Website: ulta-beauty
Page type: store-pickup
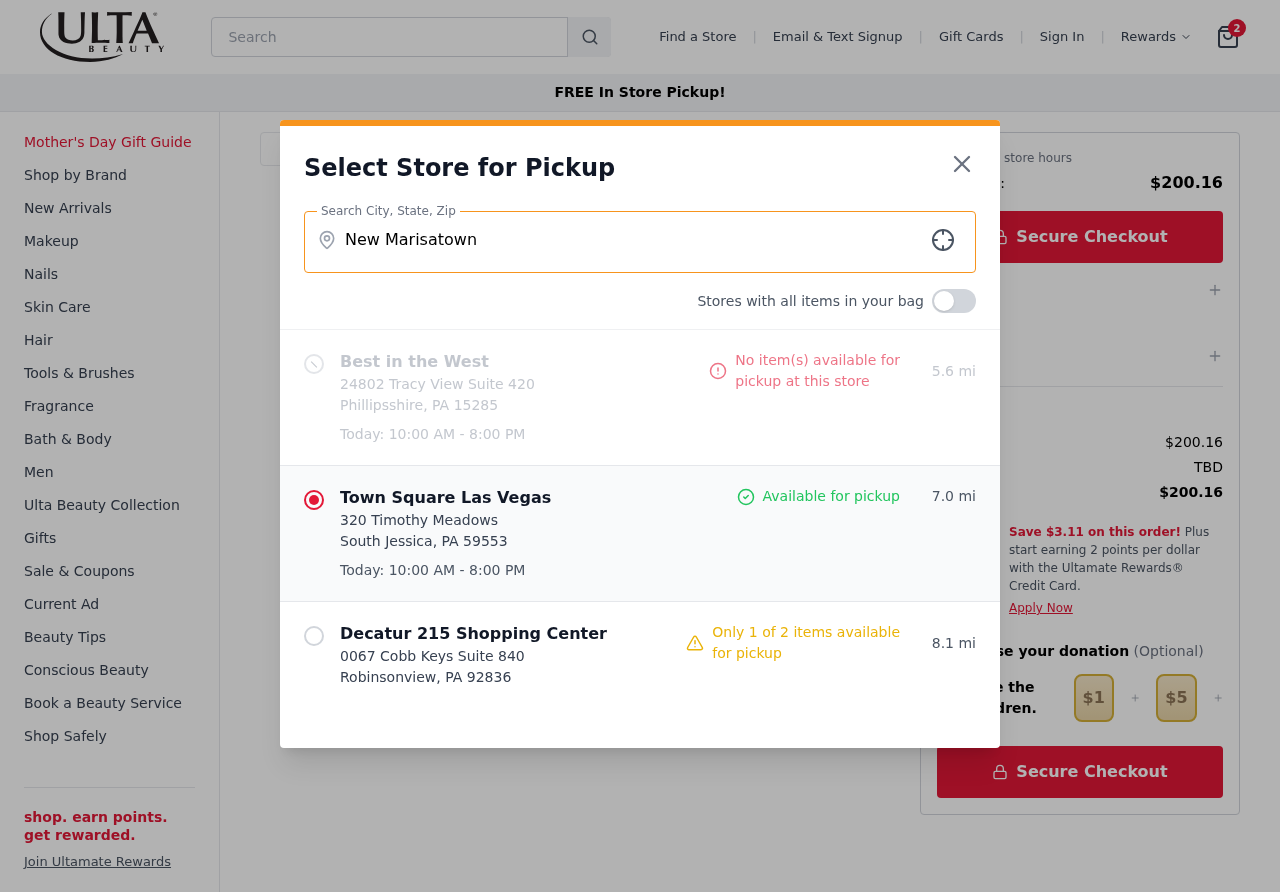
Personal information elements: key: PII_CITY
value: New Marisatown
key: PII_LOCATION1_CITY_STATE_ZIP
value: Phillipsshire, PA 15285
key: PII_LOCATION1_NAME
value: Best in the West
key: PII_LOCATION1_STREET
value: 24802 Tracy View Suite 420
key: PII_LOCATION2_CITY_STATE_ZIP
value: South Jessica, PA 59553
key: PII_LOCATION2_NAME
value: Town Square Las Vegas
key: PII_LOCATION2_STREET
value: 320 Timothy Meadows
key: PII_LOCATION3_CITY_STATE_ZIP
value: Robinsonview, PA 92836
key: PII_LOCATION3_NAME
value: Decatur 215 Shopping Center
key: PII_LOCATION3_STREET
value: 0067 Cobb Keys Suite 840
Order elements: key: ORDER_NUM_ITEMS
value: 2
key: ORDER_TOTAL
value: $200.16
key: ORDER_SUBTOTAL
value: $200.16
Search elements: key: HEADER_SEARCH
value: Search
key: SEARCH_STORE_LOCATION
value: New Marisatown